Interaction volume radius: 10 \u00c5
Interaction volume height: 20 \u00c5
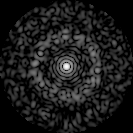
Disorder parameter: 0.8474